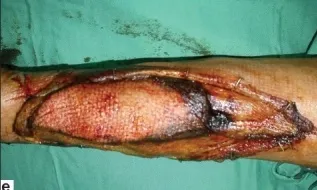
Two weeks after emergency exploration with GPA in situ, and ,well adhered, and ,evidence of resolved edema with surrounding skin wrinkles.
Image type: medical_photograph (skin_photograph)